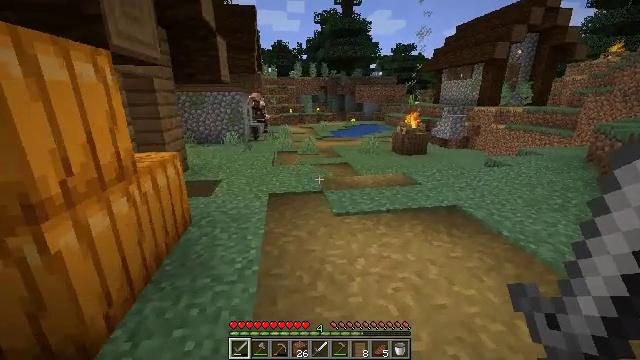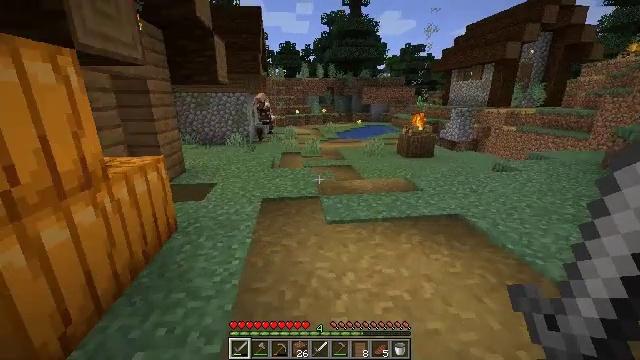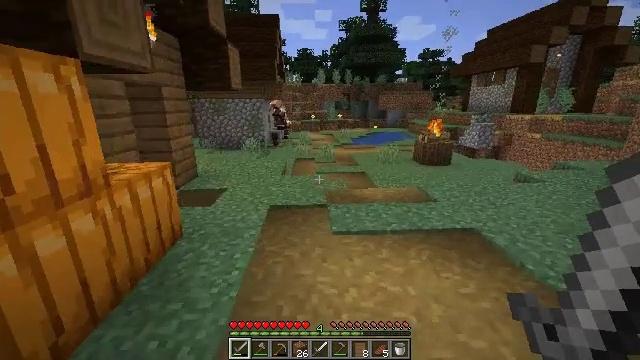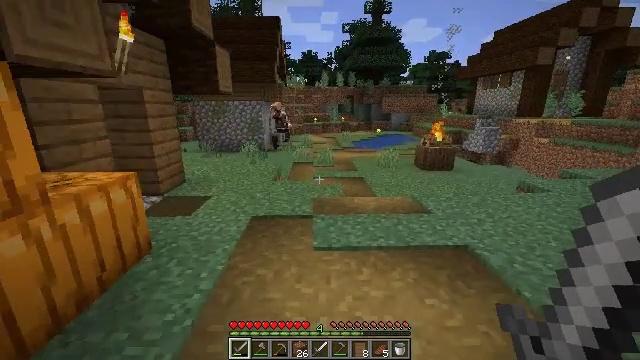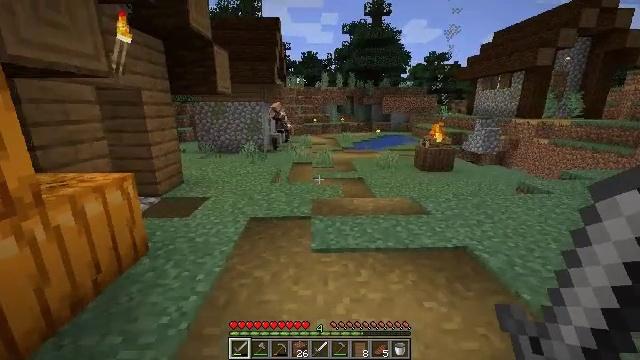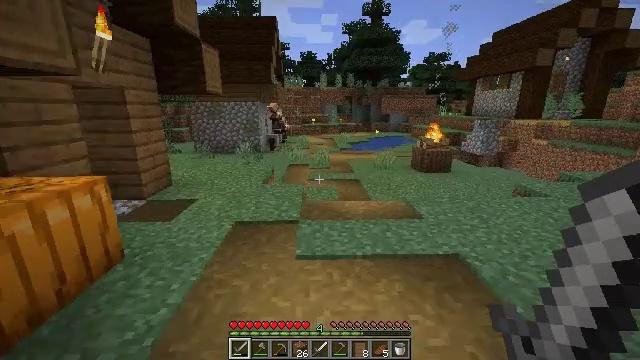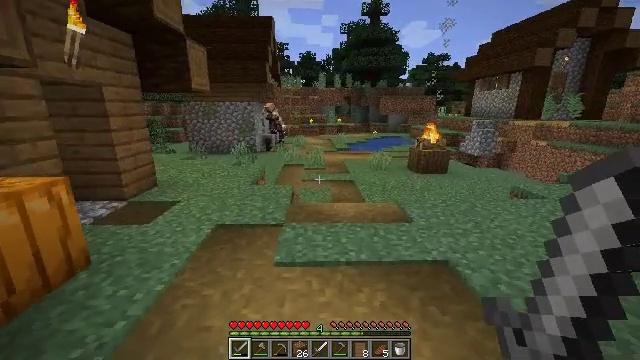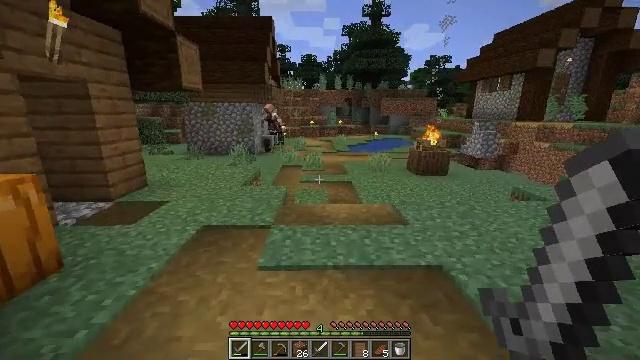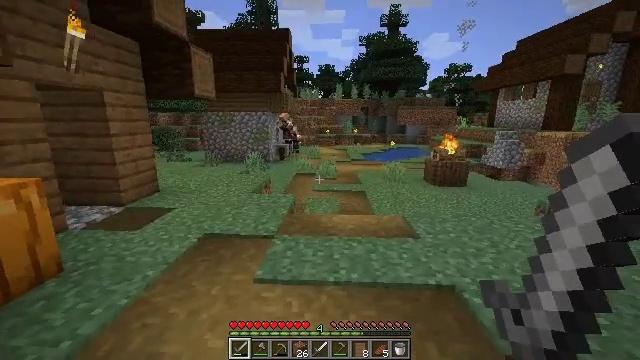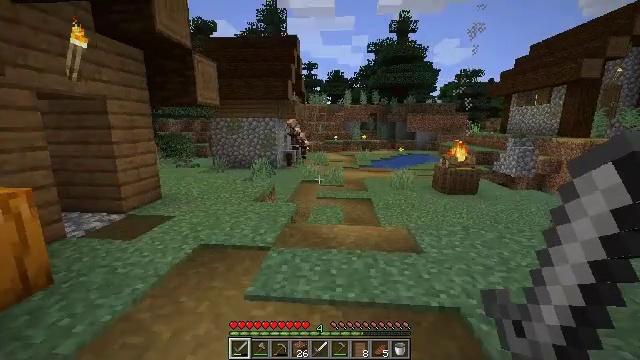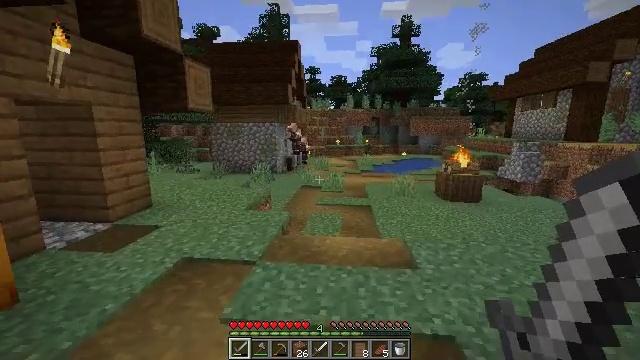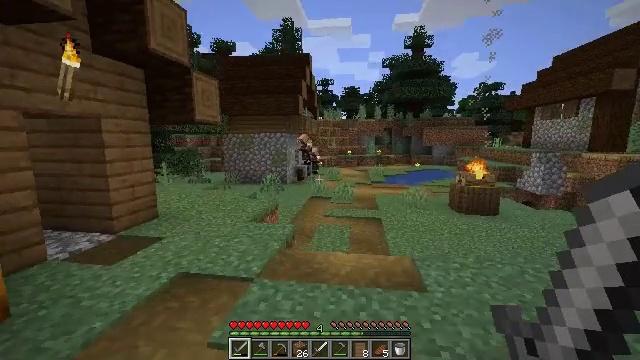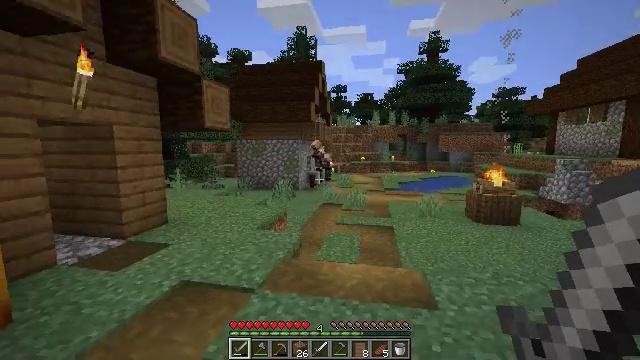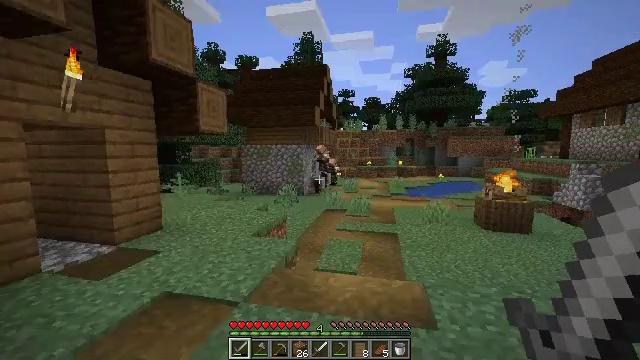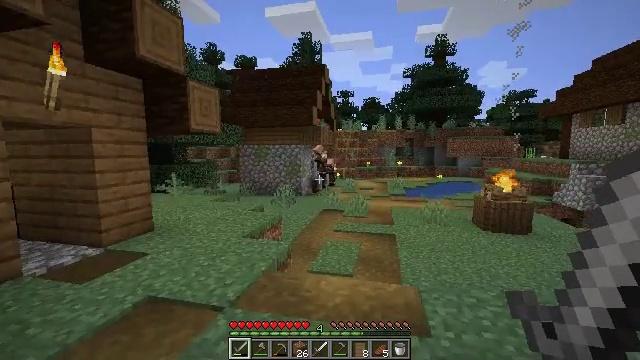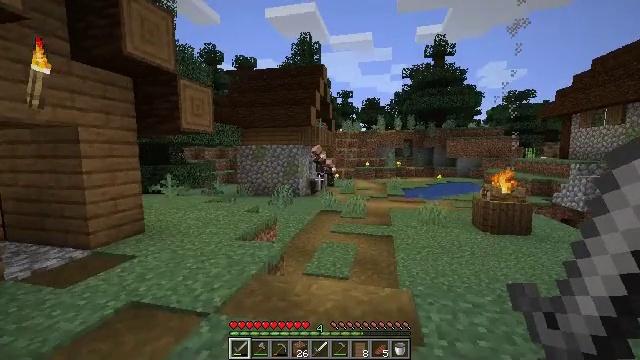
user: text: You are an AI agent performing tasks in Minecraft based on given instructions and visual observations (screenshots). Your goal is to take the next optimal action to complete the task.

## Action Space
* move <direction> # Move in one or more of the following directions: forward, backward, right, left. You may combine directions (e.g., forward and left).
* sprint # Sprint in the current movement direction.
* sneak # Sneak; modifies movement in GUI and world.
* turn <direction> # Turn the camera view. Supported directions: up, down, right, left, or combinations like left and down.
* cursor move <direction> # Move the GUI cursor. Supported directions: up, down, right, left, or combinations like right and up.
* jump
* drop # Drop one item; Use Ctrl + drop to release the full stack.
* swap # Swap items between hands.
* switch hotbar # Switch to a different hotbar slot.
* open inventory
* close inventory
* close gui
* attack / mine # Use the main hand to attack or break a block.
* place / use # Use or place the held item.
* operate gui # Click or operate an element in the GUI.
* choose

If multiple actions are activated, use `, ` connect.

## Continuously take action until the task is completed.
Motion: motion action
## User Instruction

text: Mine the spruce door to collect it.
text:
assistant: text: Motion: move forward and move right, turn left
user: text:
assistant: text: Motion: move forward and move right, turn left and up
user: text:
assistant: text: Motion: move forward and move right, turn left
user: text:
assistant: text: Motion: move forward and move right
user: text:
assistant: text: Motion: move forward and move right
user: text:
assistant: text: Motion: move forward and move right
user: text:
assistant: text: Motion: move forward and move right
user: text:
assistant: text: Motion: move forward and move right, turn left and up
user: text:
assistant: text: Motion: move forward and move right, turn left and up
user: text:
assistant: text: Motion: move forward and move right, turn up
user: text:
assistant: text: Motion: move forward and move right, turn left and up
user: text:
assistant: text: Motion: move forward and move right, turn left and up
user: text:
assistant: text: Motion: move forward and move right, turn left
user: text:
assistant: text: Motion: move forward and move right
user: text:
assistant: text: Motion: move forward and move right
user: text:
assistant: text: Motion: move forward and move right
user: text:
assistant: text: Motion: move forward and move right
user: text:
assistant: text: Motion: move forward and move right
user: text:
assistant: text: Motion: move forward and move right
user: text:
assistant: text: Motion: move forward and move right
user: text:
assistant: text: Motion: move forward and move right
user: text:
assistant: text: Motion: move forward and move right
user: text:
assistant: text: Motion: move forward and move right
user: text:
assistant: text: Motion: move forward and move right
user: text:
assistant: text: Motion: move forward
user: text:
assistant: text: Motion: move forward
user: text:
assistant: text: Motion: move forward
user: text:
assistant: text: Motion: move forward
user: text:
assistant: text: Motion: move forward
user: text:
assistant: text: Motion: move forward